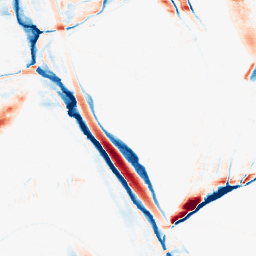
Category: morphological
Decomposition family: morphological_ellipse
Decomposition parameters: operation: average
width: 5
height: 30
Upsampling method: bicubic
Upsampling parameters: scale: 4
Upsampling scale: 4